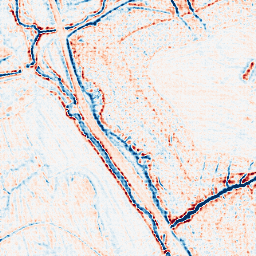
Category: edge_preserving
Decomposition family: bilateral
Decomposition parameters: d: 9
sigma_color: 25
sigma_space: 50
Upsampling method: sinc_hamming
Upsampling parameters: scale: 8
kernel_size: 8
Upsampling scale: 8